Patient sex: F
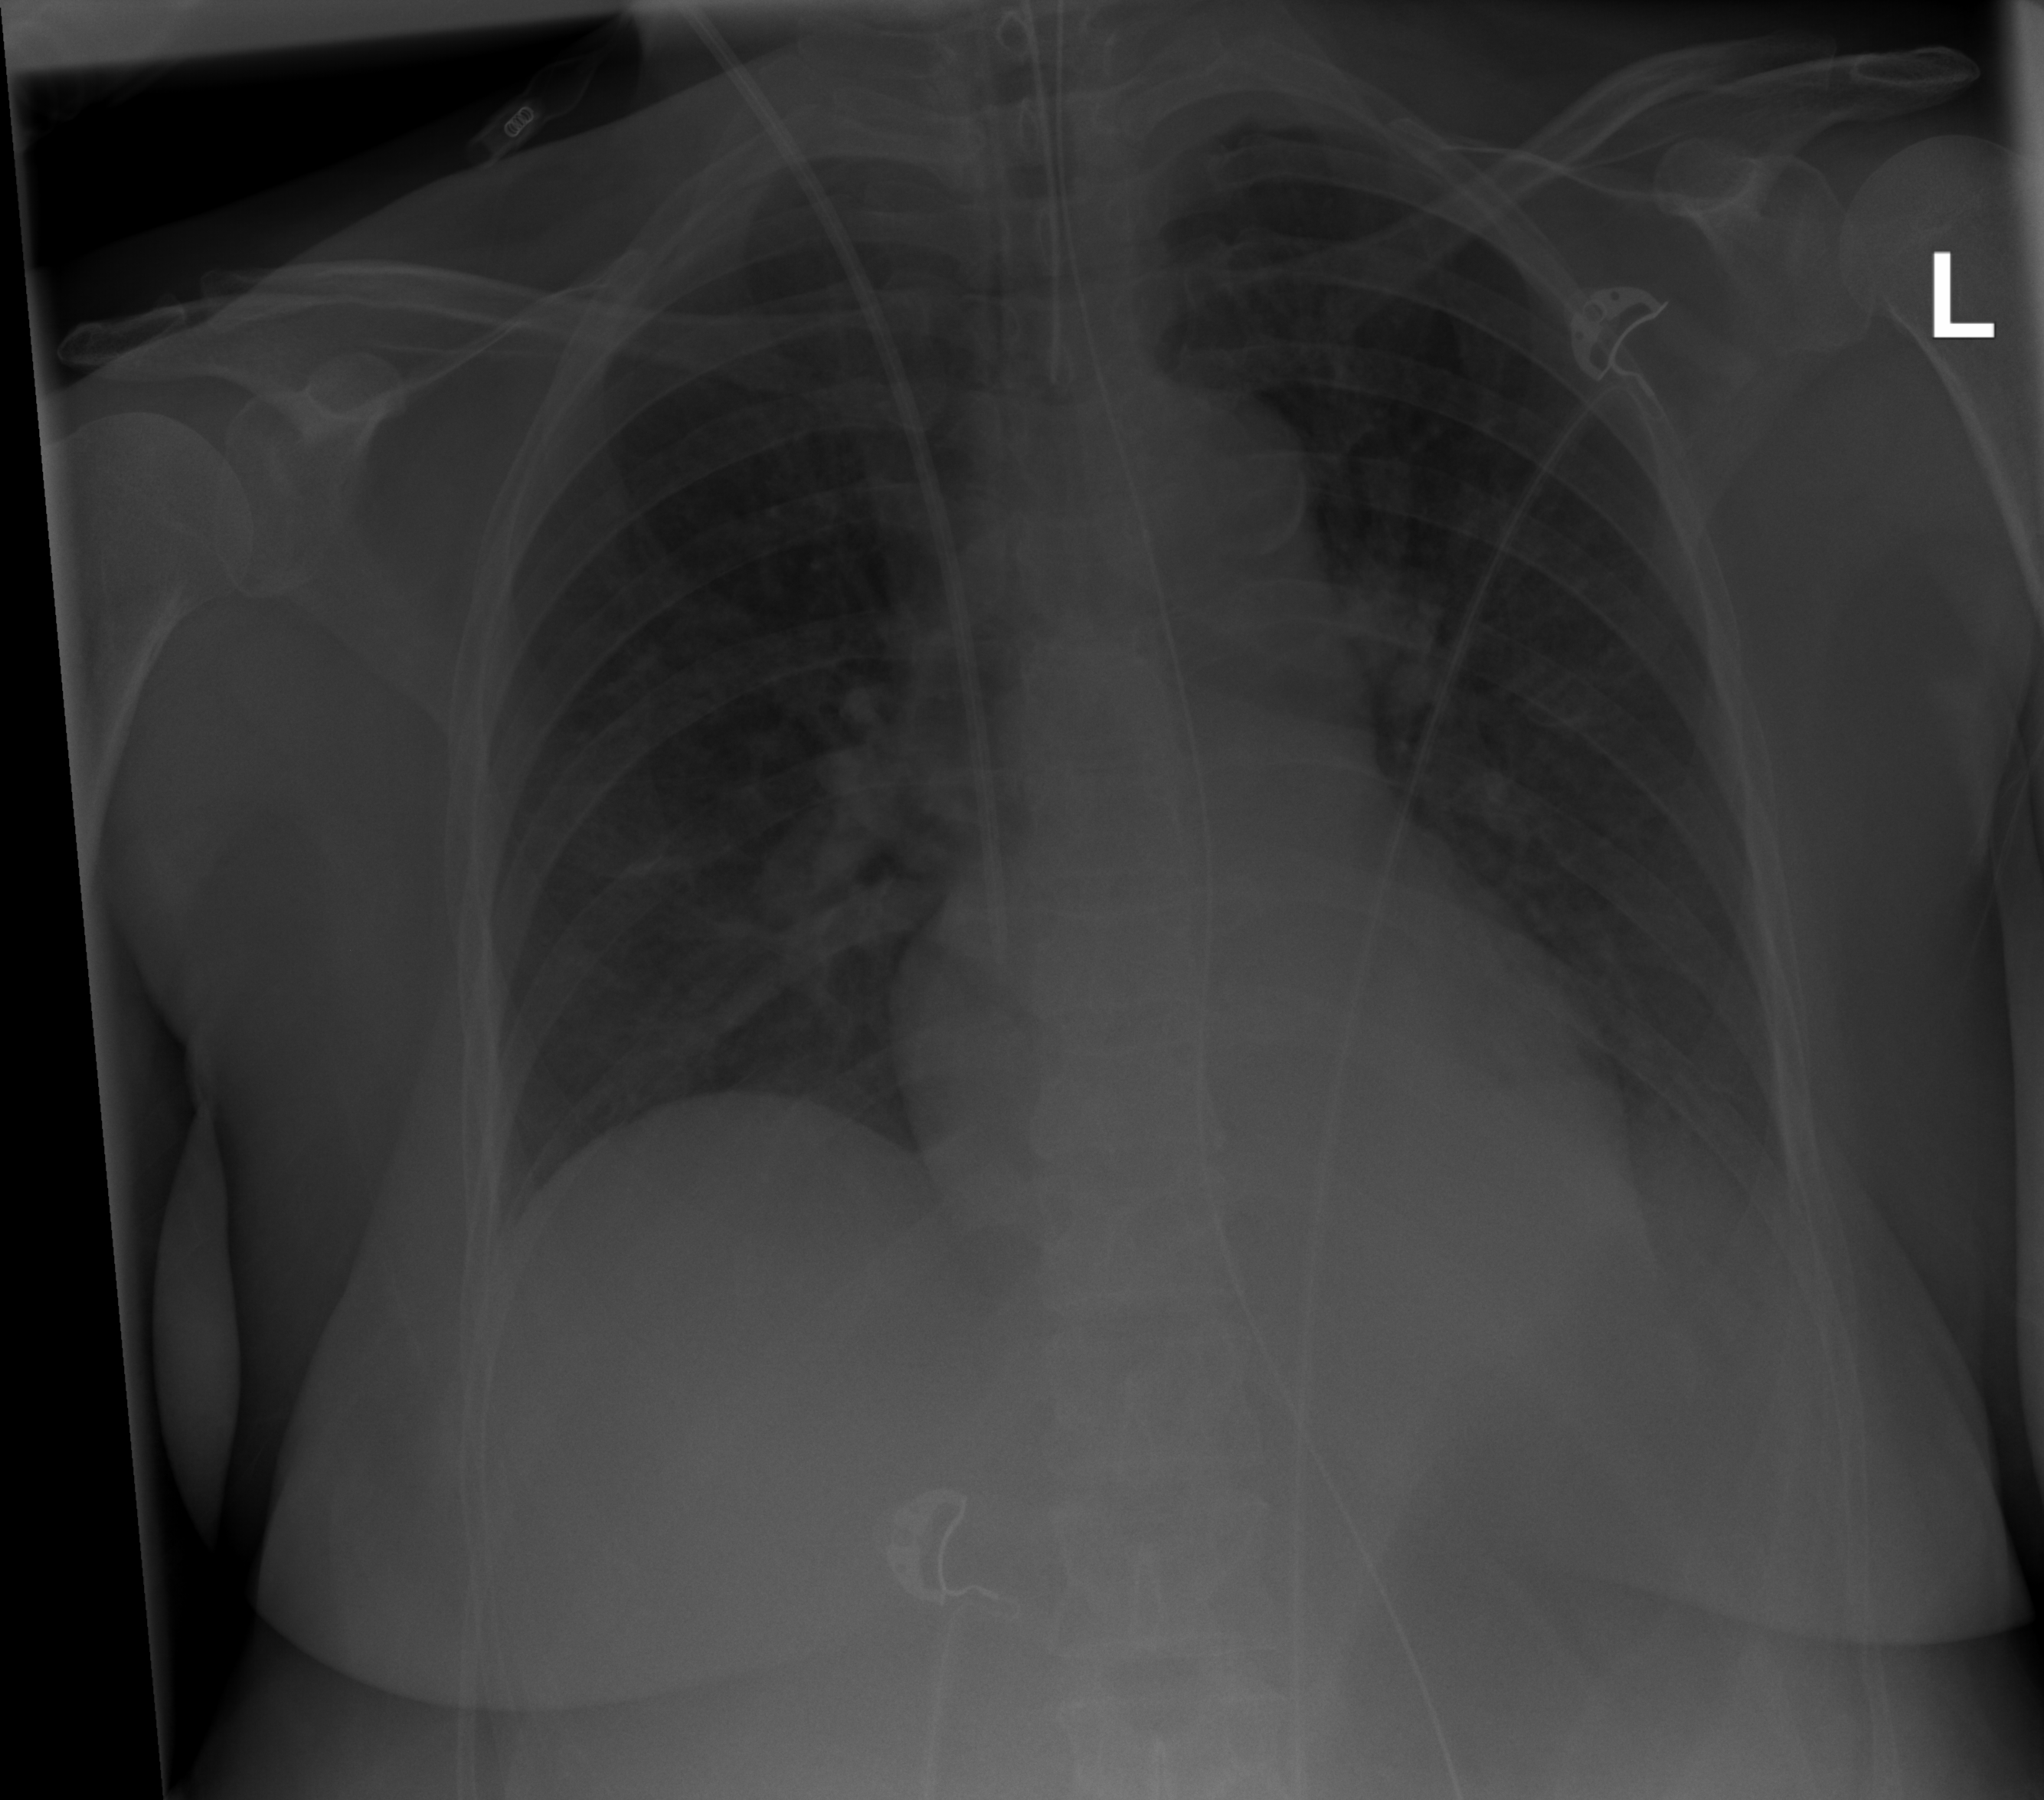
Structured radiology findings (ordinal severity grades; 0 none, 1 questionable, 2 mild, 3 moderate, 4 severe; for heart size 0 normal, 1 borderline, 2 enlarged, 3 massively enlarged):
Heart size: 1
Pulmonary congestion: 2
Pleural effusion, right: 0
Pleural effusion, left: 2
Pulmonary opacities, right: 0
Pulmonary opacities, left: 0
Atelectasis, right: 0
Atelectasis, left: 2